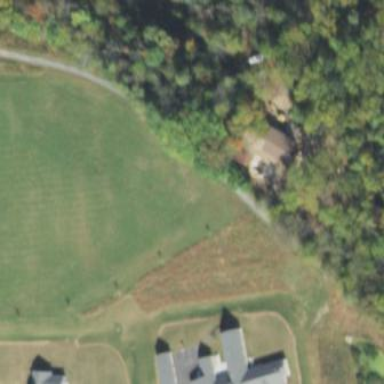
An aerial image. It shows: Golf fairway surrounded by grass.